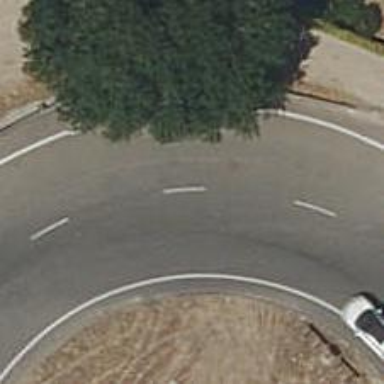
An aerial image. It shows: Tertiary road with asphalt surface leading to roundabout.